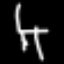
Label: chair